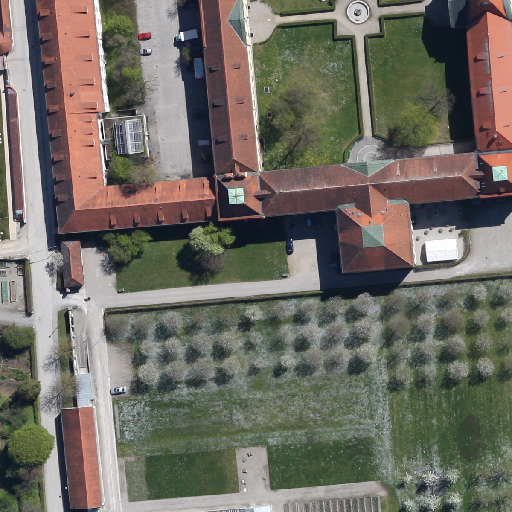
Referring expression: car